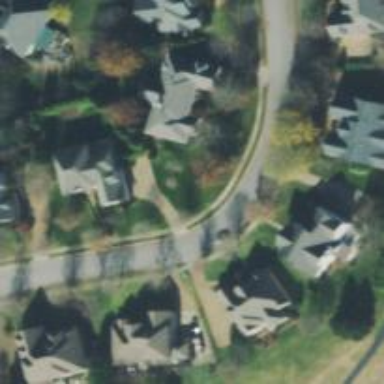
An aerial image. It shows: Residential road.